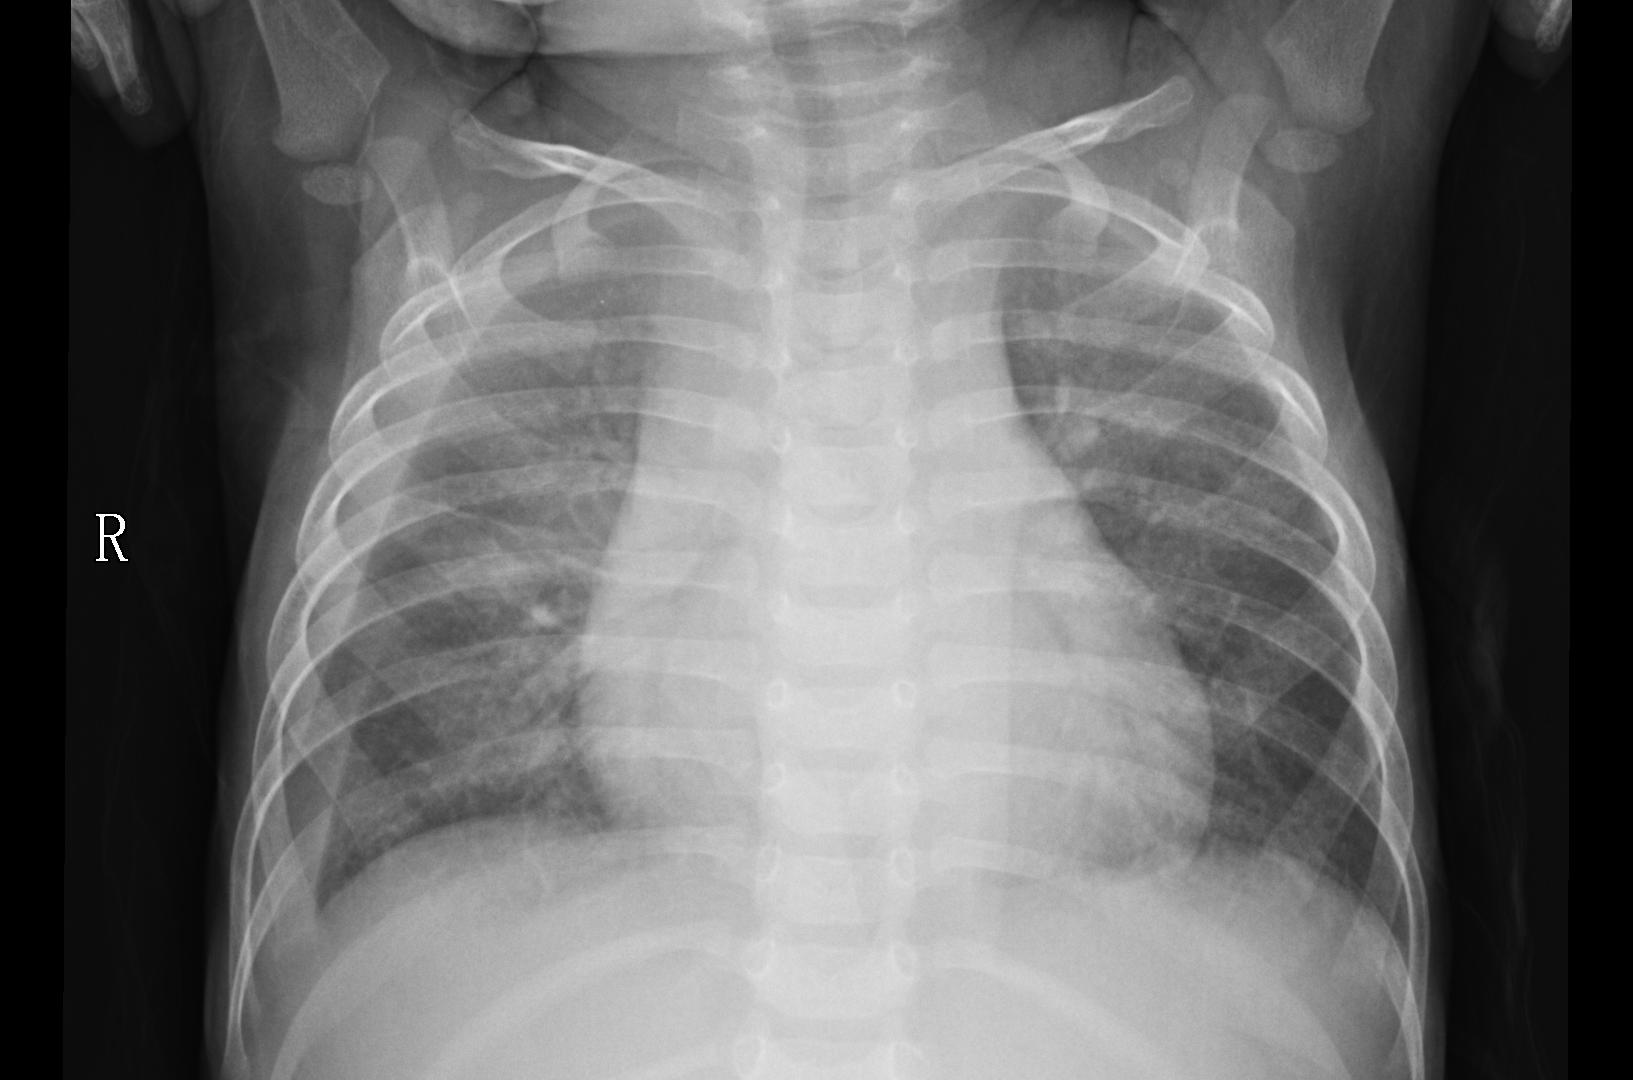
Diagnosis: PNEUMONIA